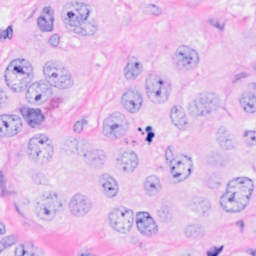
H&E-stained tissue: Breast